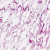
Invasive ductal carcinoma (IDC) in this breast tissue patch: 0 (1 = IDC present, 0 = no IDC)